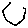
Label: hexagon